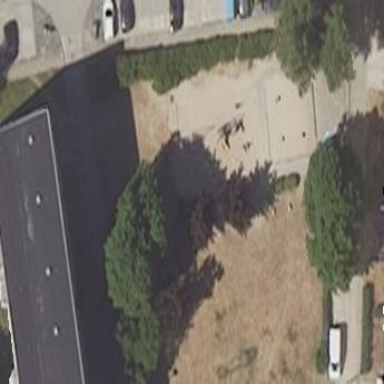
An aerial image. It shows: Playground area for leisure land.